Question: Simple enough question (could be wrong)
im looking to animate between two points in a straight line, using HTML5 and/or Jquery.
'''
ctx.beginPath();
ctx.moveTo(0, 0); // a
ctx.lineTo(100, 100); // b
ctx.stroke();
'''
<URL>
EDIT : I ended up developing a library for svg path animation <URL>

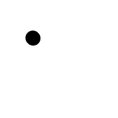
Answer: Thanks valli-R and Zevan,
I've coded an amalgam of your two answers which uses lerp with requestAnimFrame
<URL>